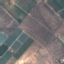
Land use / land cover: PermanentCrop